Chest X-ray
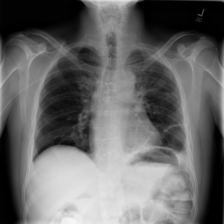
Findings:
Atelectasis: negative
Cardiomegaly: negative
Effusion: negative
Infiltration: negative
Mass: negative
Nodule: negative
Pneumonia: negative
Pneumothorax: negative
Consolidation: negative
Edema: negative
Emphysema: negative
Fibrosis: negative
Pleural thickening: negative
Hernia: negative